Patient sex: F
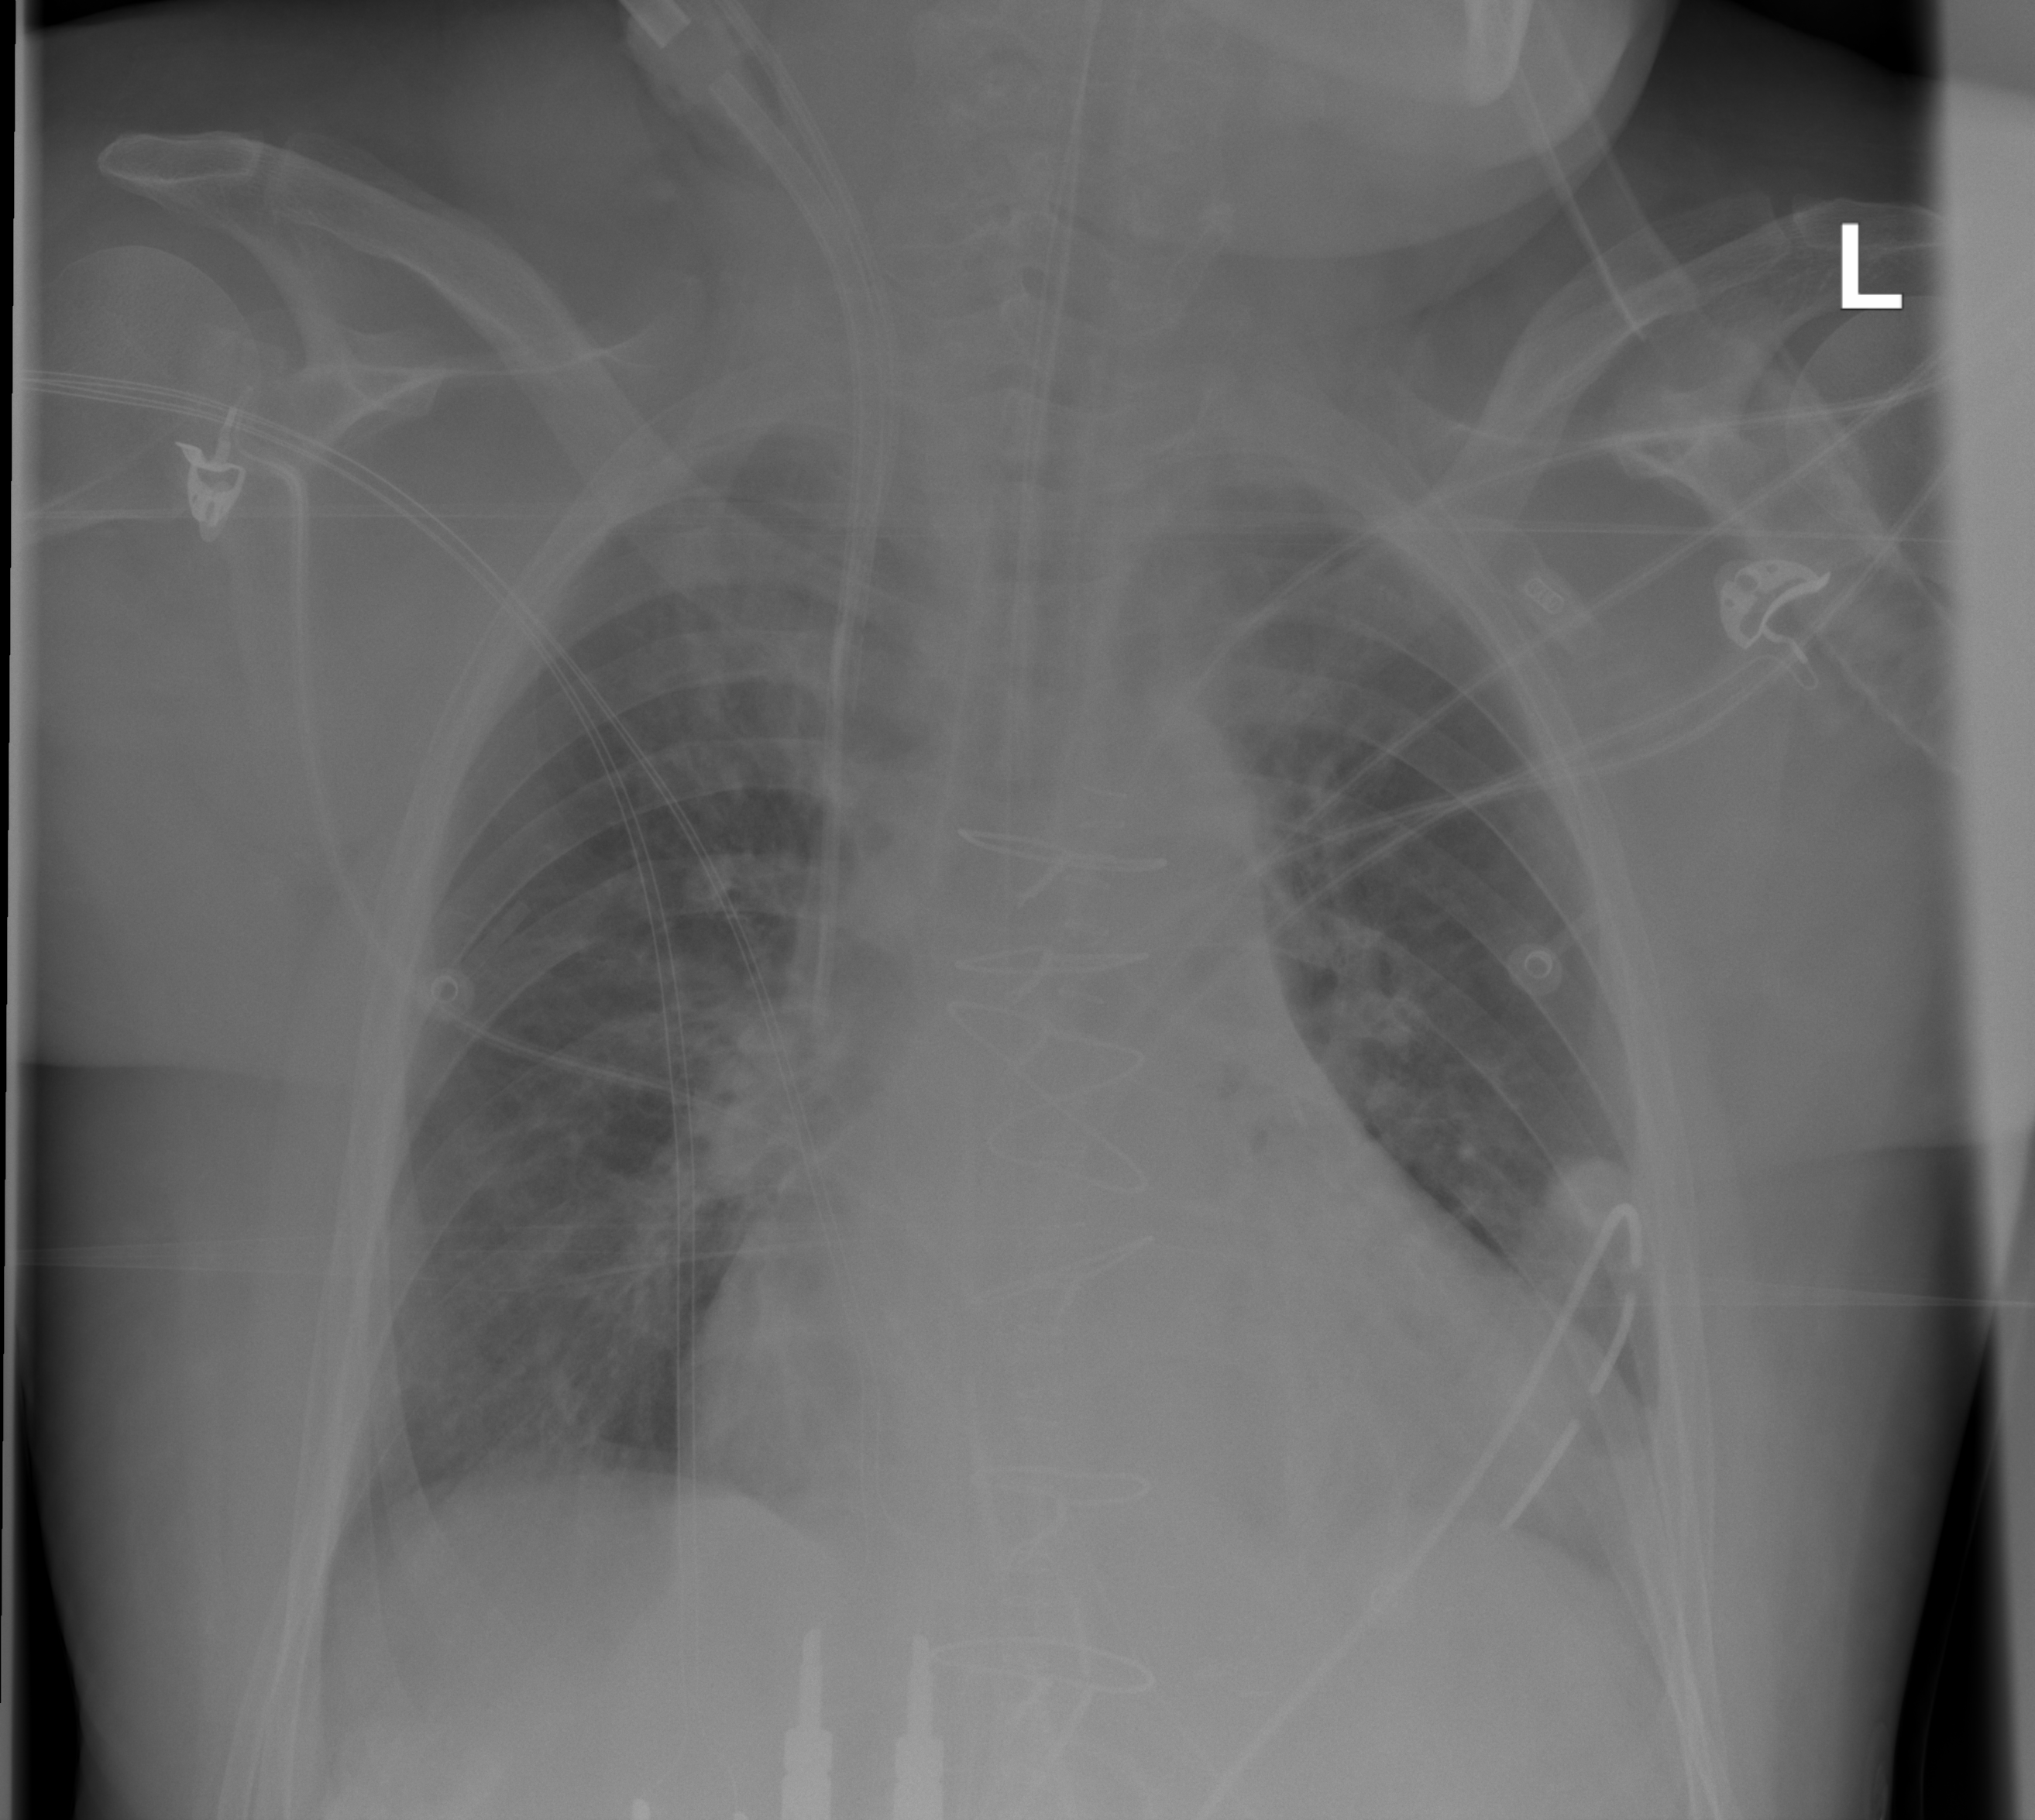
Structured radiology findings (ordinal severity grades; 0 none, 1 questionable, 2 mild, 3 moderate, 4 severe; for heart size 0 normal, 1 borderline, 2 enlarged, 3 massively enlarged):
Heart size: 2
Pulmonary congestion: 0
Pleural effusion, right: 0
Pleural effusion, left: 2
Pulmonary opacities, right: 0
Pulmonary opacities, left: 0
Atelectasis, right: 0
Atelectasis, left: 2